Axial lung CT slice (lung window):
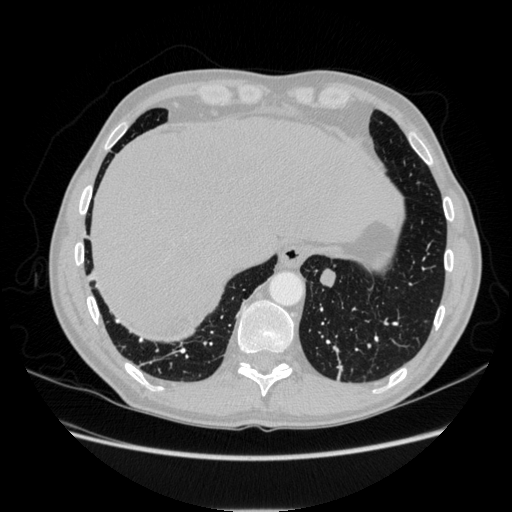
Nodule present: yes
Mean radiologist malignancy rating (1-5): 3.75